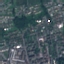
Label: Residential